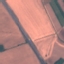
Land use / land cover class: Highway